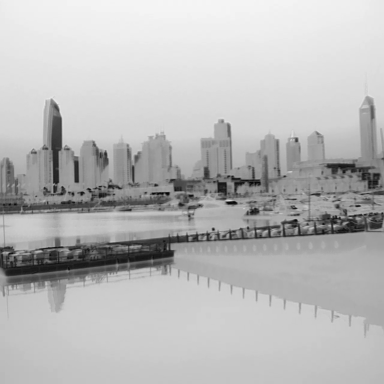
There is a canoe in the infrared image.